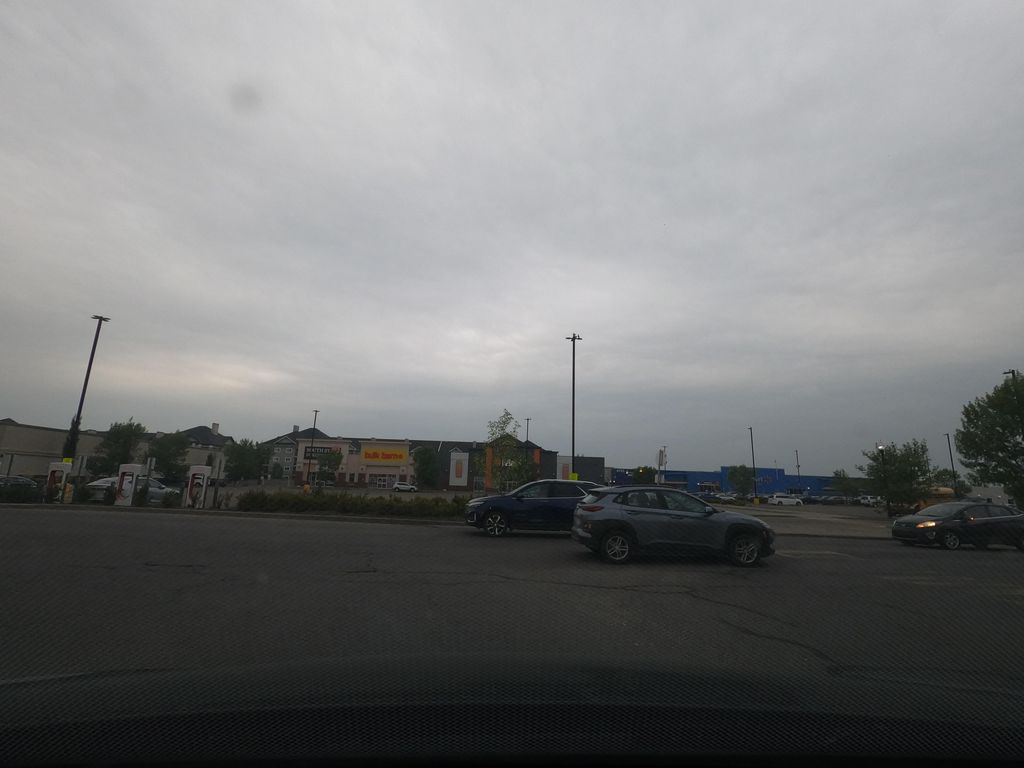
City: calgary